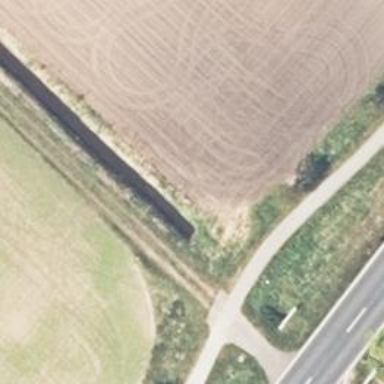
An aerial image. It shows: Culvert tunnel.